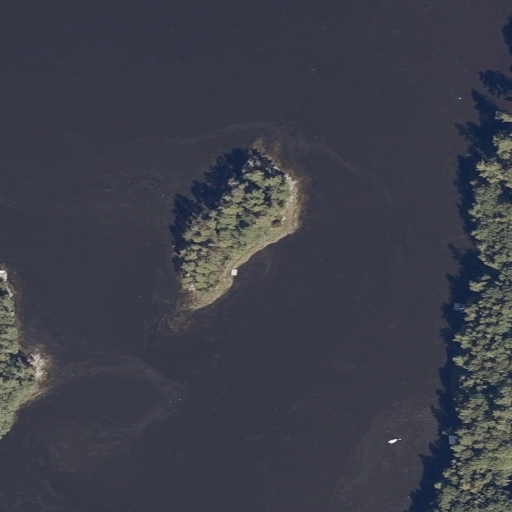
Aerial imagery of island in Maine named Harper Island containing open water, herbaceous wetlands, evergreen forest, mixed forest, and barren land